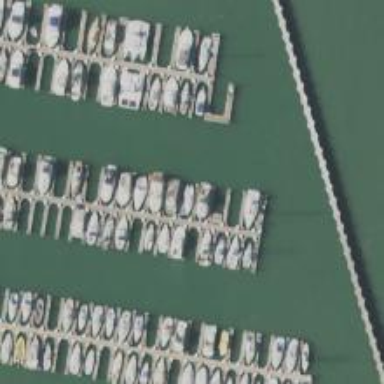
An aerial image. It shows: Man-made pier.